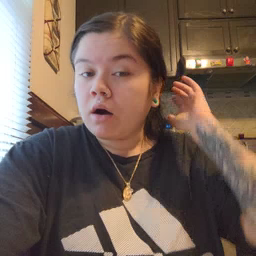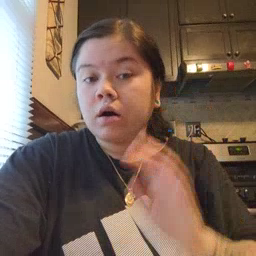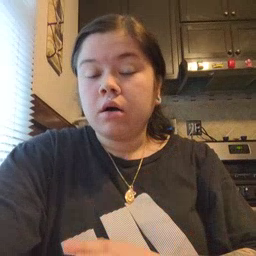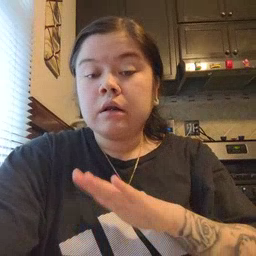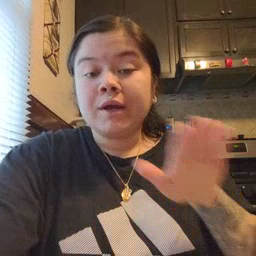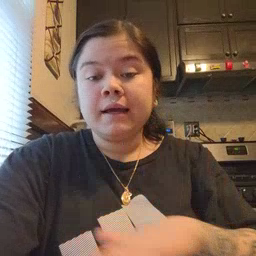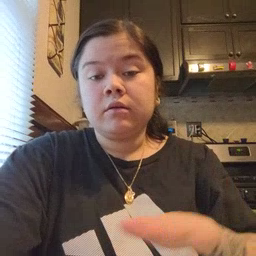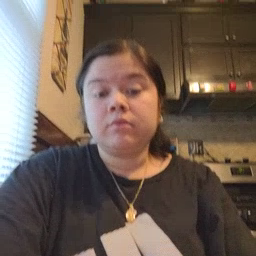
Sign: clean